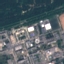
Land use / land cover class: Industrial